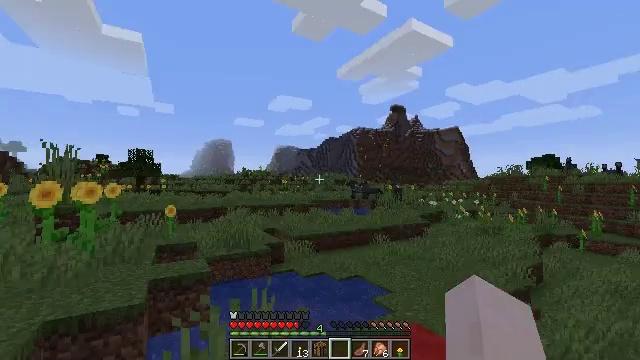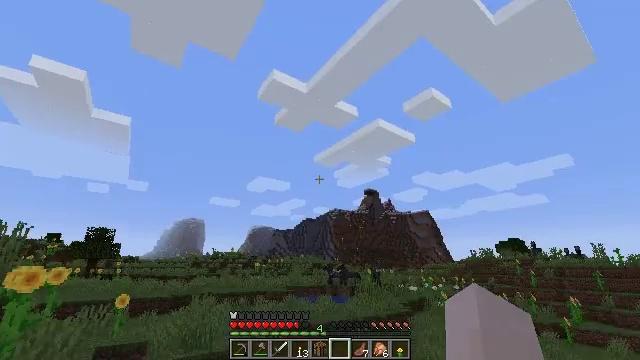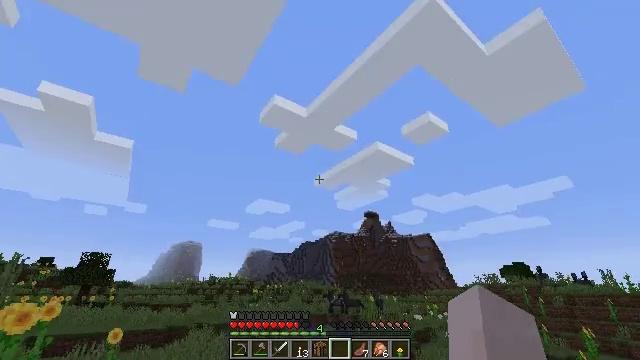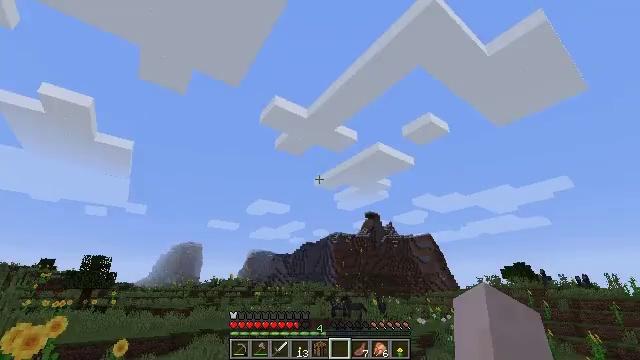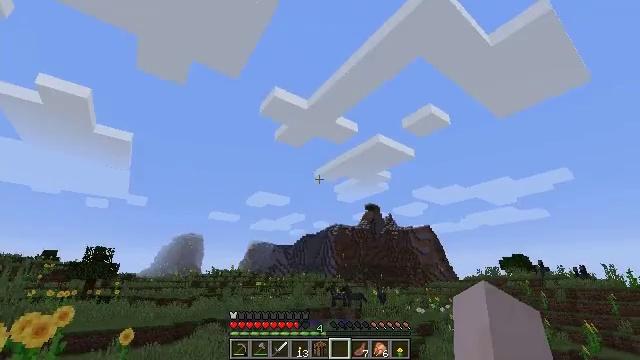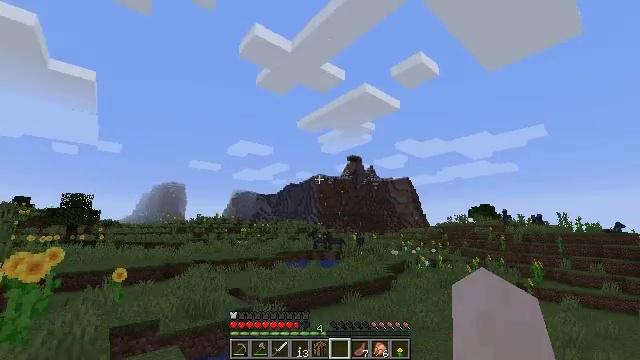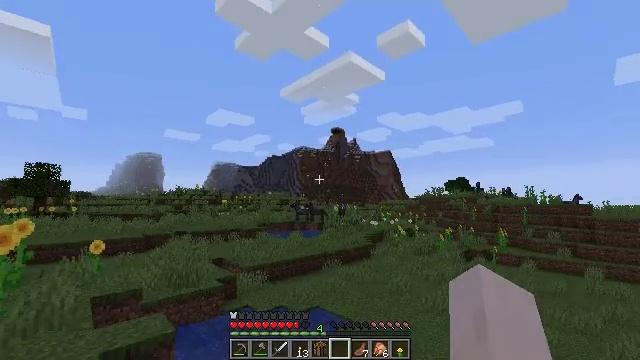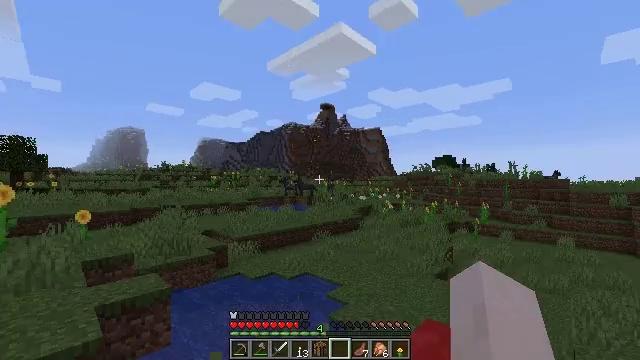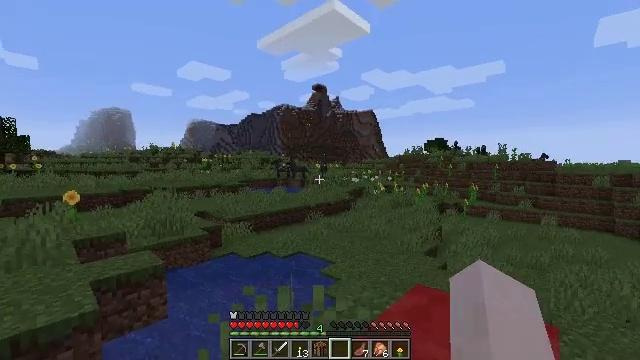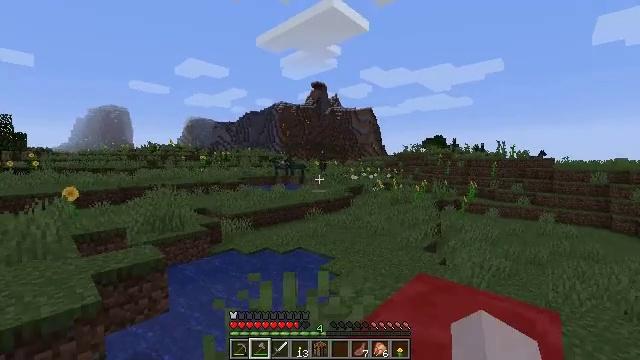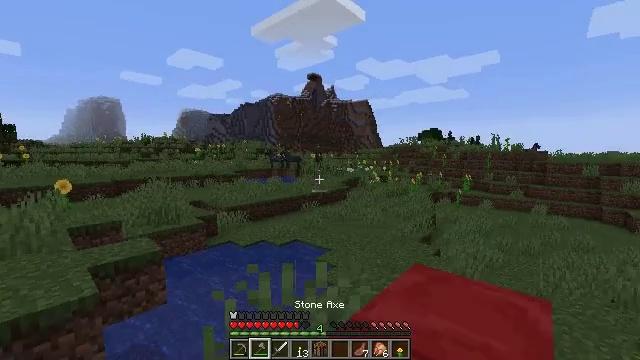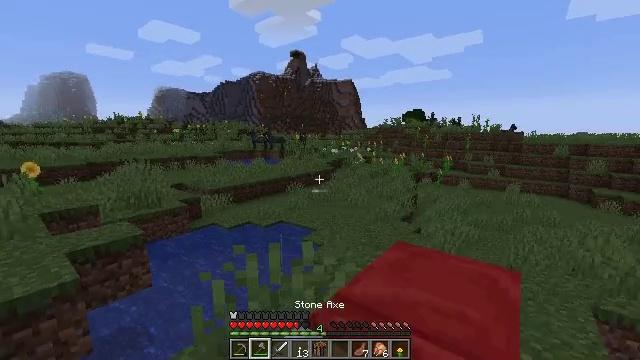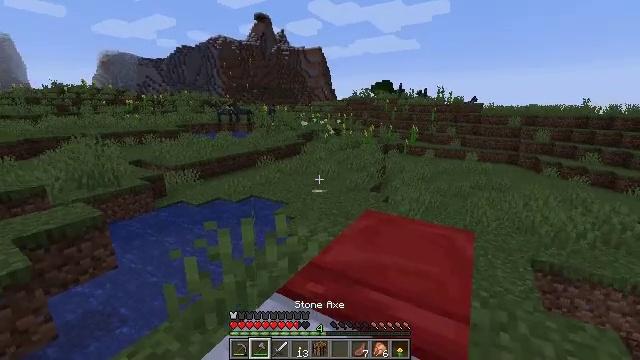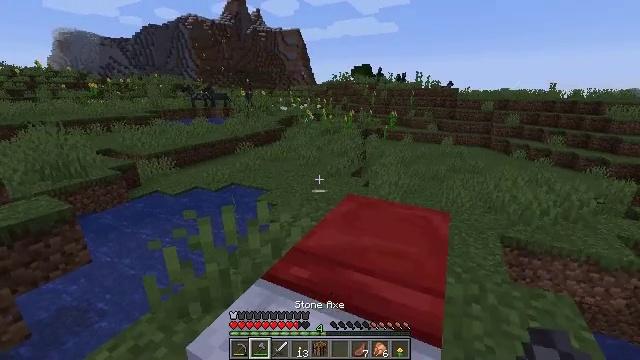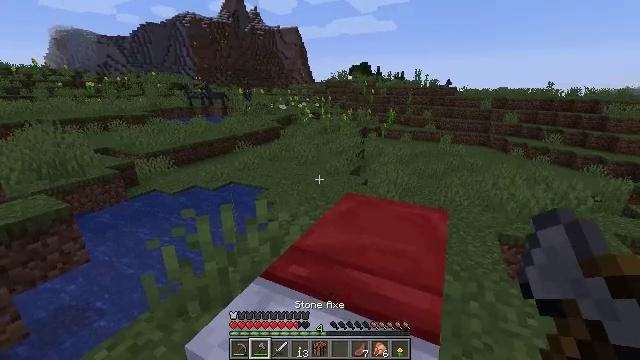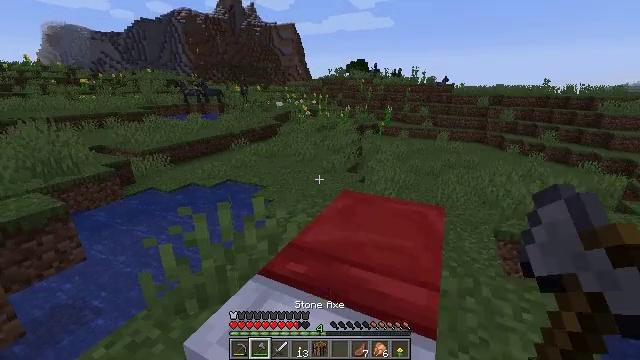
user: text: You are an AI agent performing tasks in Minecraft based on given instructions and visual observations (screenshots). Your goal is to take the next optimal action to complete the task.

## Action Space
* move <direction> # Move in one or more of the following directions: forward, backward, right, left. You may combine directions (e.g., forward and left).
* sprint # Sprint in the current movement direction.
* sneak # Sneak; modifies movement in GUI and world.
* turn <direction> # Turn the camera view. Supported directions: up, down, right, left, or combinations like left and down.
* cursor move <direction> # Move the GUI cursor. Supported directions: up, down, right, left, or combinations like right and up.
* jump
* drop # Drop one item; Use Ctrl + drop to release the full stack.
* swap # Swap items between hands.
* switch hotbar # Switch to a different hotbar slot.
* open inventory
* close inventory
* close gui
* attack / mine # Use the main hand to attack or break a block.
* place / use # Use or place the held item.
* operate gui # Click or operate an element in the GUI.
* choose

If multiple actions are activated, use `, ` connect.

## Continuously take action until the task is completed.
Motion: motion action
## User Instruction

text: Break the red bed to move it.
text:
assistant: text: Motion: move left, turn right and up
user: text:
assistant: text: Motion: move left, turn up
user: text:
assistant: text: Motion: move left
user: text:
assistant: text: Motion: turn down
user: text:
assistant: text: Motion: turn right and down
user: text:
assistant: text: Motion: turn right and down
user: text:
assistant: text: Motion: turn right and down
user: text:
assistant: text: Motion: turn right and down
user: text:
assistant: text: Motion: switch to hotbar 2
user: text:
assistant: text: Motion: turn down, switch to hotbar 2
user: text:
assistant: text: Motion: turn right and down, switch to hotbar 2
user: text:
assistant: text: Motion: turn right and down, switch to hotbar 2
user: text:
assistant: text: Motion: turn right and down
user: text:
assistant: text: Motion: no_op
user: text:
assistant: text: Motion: no_op
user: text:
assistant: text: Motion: turn down
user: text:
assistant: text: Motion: turn right and down
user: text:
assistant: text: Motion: turn down
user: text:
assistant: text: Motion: no_op
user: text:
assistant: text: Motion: turn down
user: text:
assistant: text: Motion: turn right and down
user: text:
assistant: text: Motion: no_op
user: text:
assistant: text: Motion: attack / mine
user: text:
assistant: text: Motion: attack / mine
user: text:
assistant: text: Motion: attack / mine
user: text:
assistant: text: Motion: attack / mine
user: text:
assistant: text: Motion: attack / mine
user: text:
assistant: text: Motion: attack / mine
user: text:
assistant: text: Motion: attack / mine
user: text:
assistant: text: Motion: attack / mine